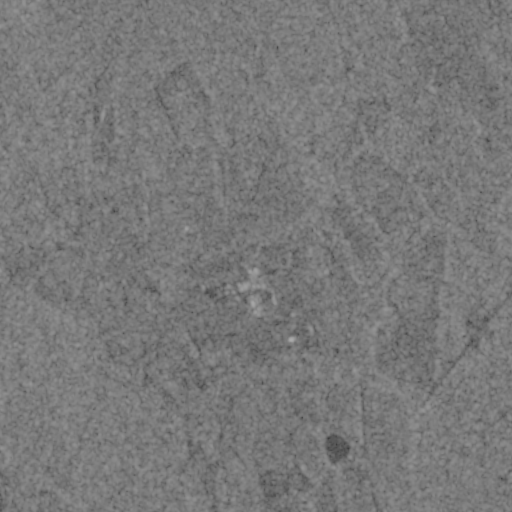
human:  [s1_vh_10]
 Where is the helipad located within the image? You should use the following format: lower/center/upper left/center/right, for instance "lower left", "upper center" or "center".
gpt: The helipad is located in the center of the image.
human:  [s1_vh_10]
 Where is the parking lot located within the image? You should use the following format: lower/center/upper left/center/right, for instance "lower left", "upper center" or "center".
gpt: The parking lot is located in the center of the image.
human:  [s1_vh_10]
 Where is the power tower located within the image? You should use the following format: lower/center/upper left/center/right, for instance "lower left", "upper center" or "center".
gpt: The power tower is located in the upper left of the image.
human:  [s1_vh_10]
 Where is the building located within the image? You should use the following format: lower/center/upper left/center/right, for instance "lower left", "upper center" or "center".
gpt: The building is located in the center of the image.
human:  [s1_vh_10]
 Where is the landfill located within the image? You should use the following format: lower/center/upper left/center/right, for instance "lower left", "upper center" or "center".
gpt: There is no landfill in the image.

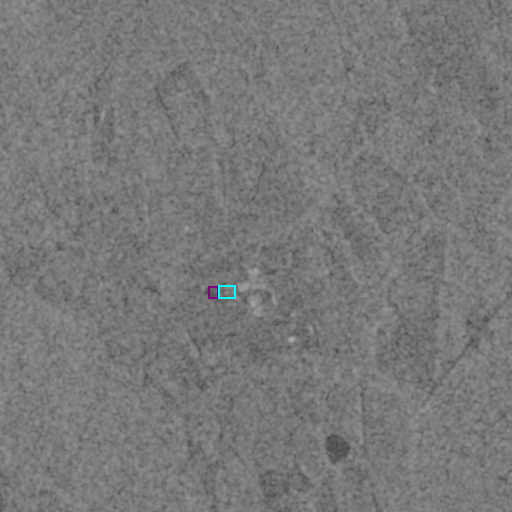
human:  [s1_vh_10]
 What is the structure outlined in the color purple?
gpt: The structure outlined in purple is a parking lot.
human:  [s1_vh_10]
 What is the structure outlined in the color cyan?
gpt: The structure outlined in cyan is a building.
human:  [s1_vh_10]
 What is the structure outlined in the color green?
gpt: There is no green outline.